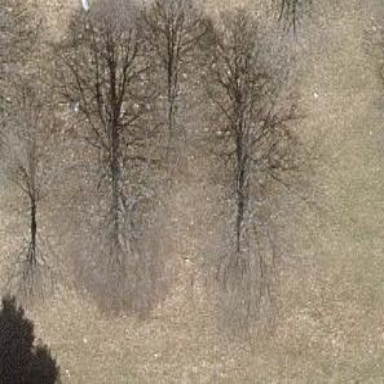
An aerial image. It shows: Single tag "natural: tree."